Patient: sex M, age 31
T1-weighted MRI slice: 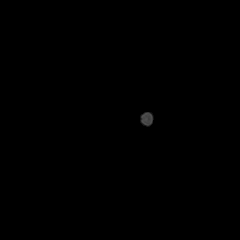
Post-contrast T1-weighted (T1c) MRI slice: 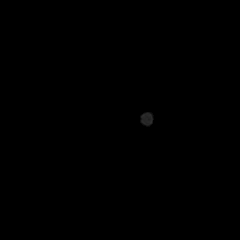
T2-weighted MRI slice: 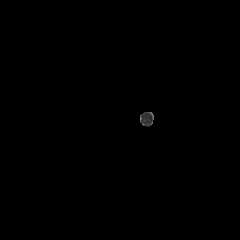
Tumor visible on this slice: no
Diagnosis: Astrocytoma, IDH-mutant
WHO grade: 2